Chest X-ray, AP view. Patient: 10 years old, sex M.
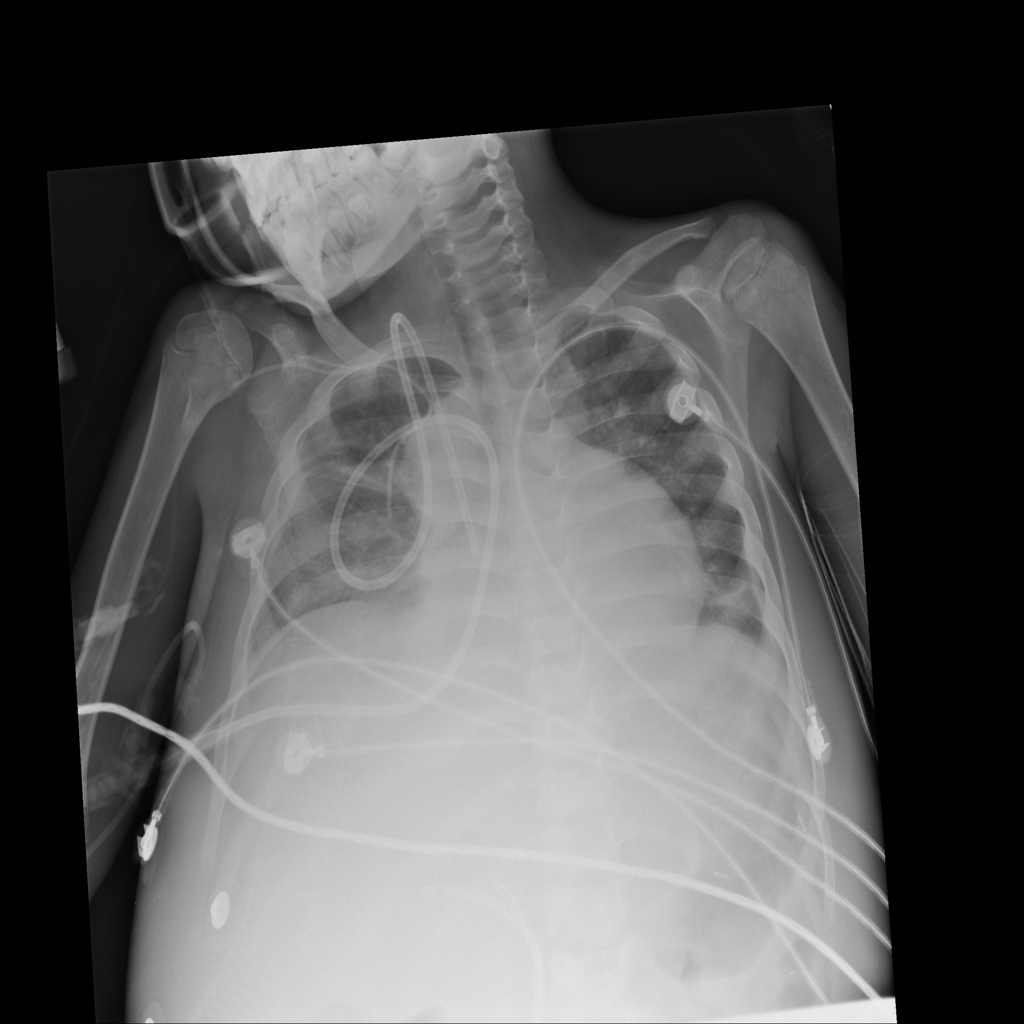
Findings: Atelectasis, Infiltration